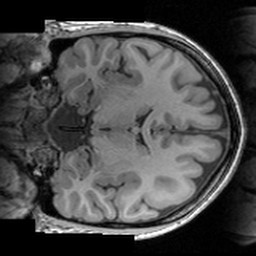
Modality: T1w
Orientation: coronal
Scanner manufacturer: siemens
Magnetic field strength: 3 T
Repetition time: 1.63 s
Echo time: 0.00311 s